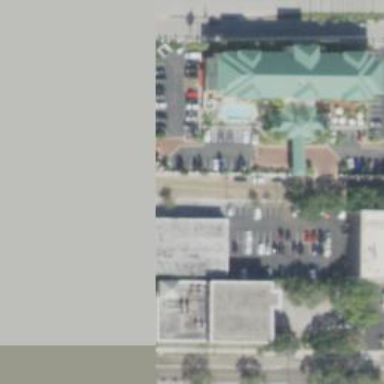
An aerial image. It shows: Clinic.